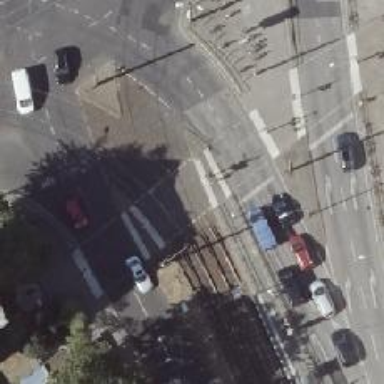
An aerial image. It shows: Tram crossing on the railway.